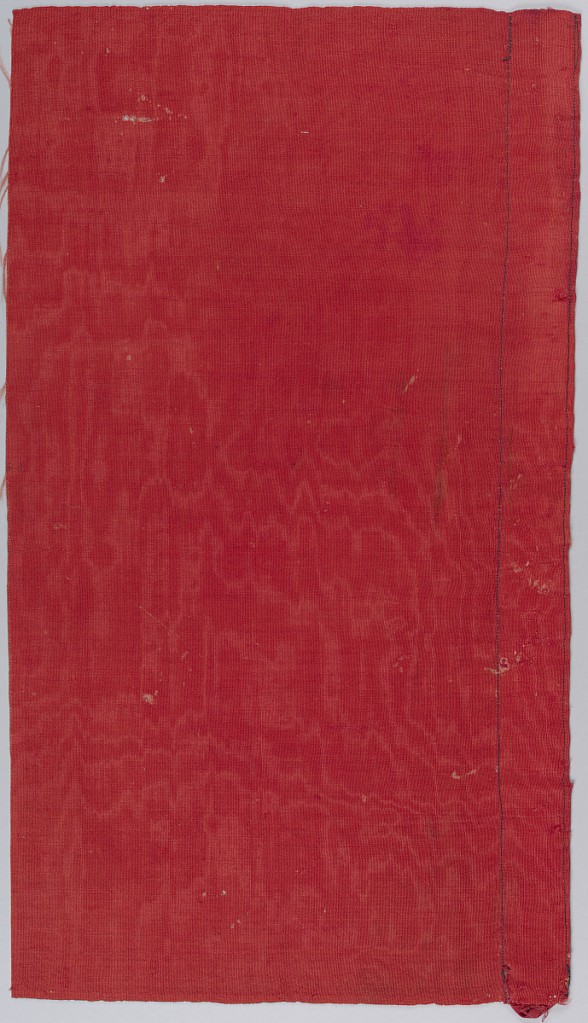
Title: Embossed wool
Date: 18th century
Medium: wool Technique: moire
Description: Fragments of red wool, in moire pattern.